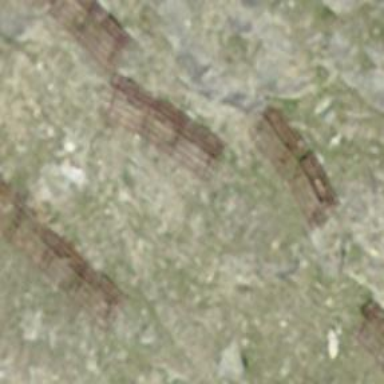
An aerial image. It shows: Snow fence.